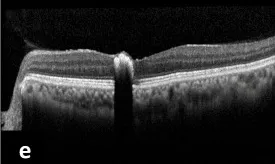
(b, e, h) EDI-OCT images showing hyperreflective surface of the lesion with total abrupt optical shadowing of the deeper layers. Choroidal thickness is normal.
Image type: ophthalmic_imaging (oct)